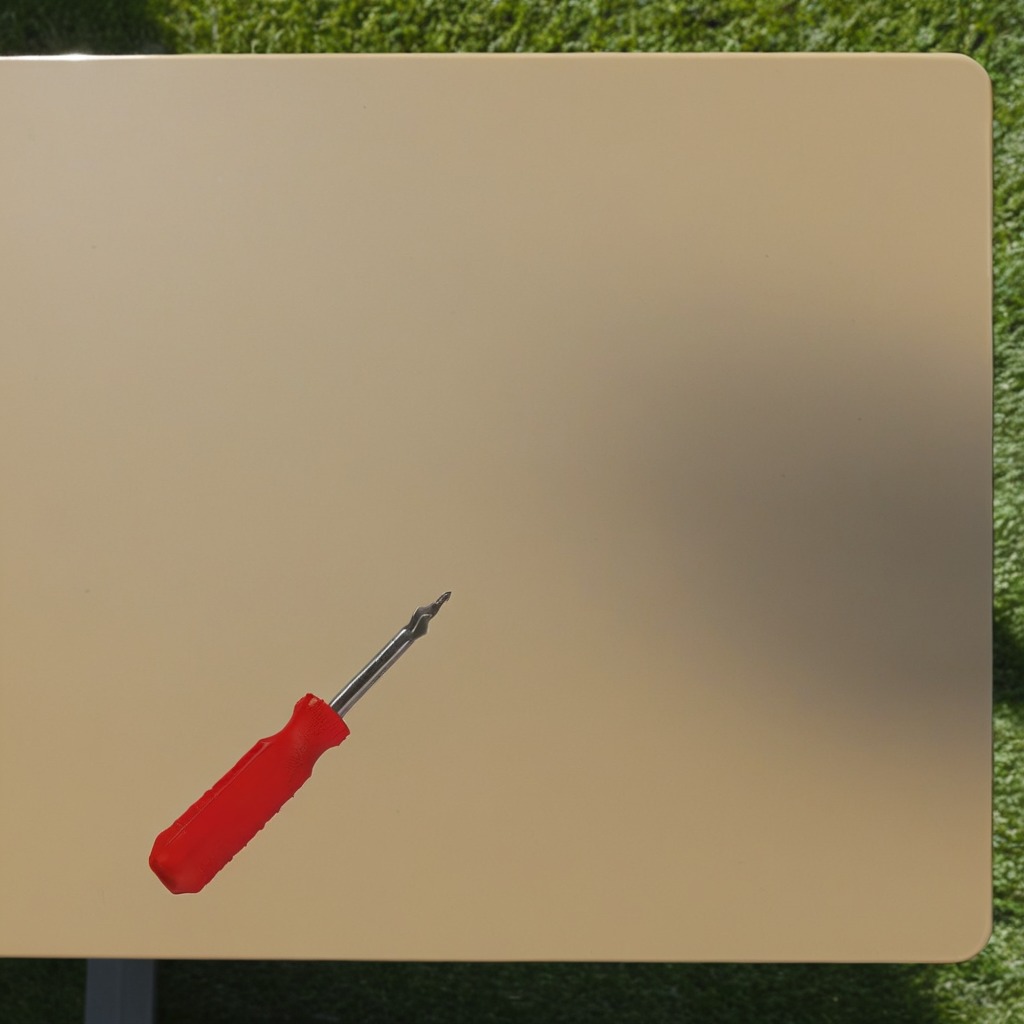
A screwdriver is lying on the textured surface of a clean utility table in a temporary outdoor tool station.